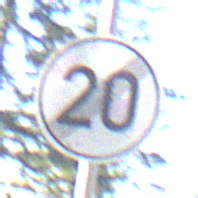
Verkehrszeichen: EndeGeschwindigkeit20
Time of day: MorningAfternoon
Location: Outdoor (Nature)
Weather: Clear
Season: Winter
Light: Natural